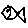
Label: fish